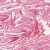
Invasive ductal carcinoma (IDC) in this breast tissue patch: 0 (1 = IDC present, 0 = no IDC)